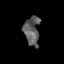
Tissue: prostate
Cell type: Fibroblasts
Senescence score: 0.7172
Nuclear area (px): 438
Mean DAPI intensity: 94.219